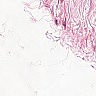
Metastatic tissue present: no